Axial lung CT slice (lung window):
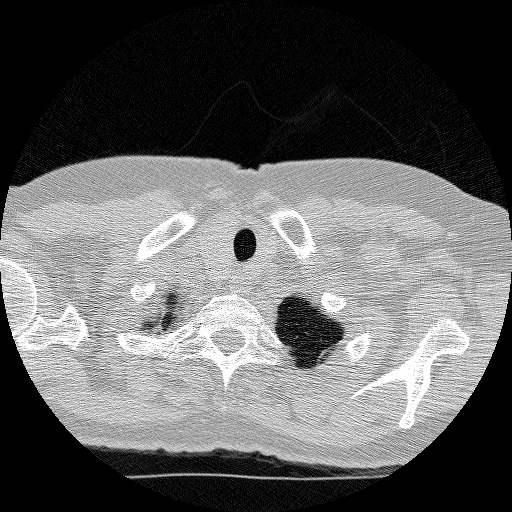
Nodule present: no